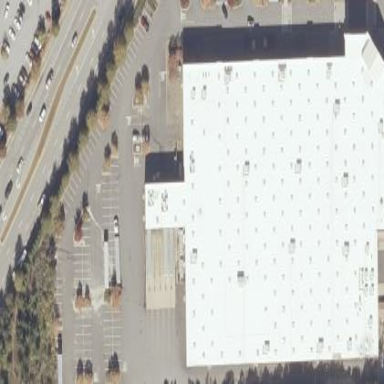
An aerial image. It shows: Retail building with wholesale shop.